Question: This question is related to the Firefox browser version in Windows systems.
When I try to access the browser version using
'''
window.navigator.userAgent
'''
the output shows version 24, but if I check the version via Firefox menu > Help > , the version is 32.

How is that possible?
Any one came across this type of issue? I have no clear clue on how to modify the browser built in functions.
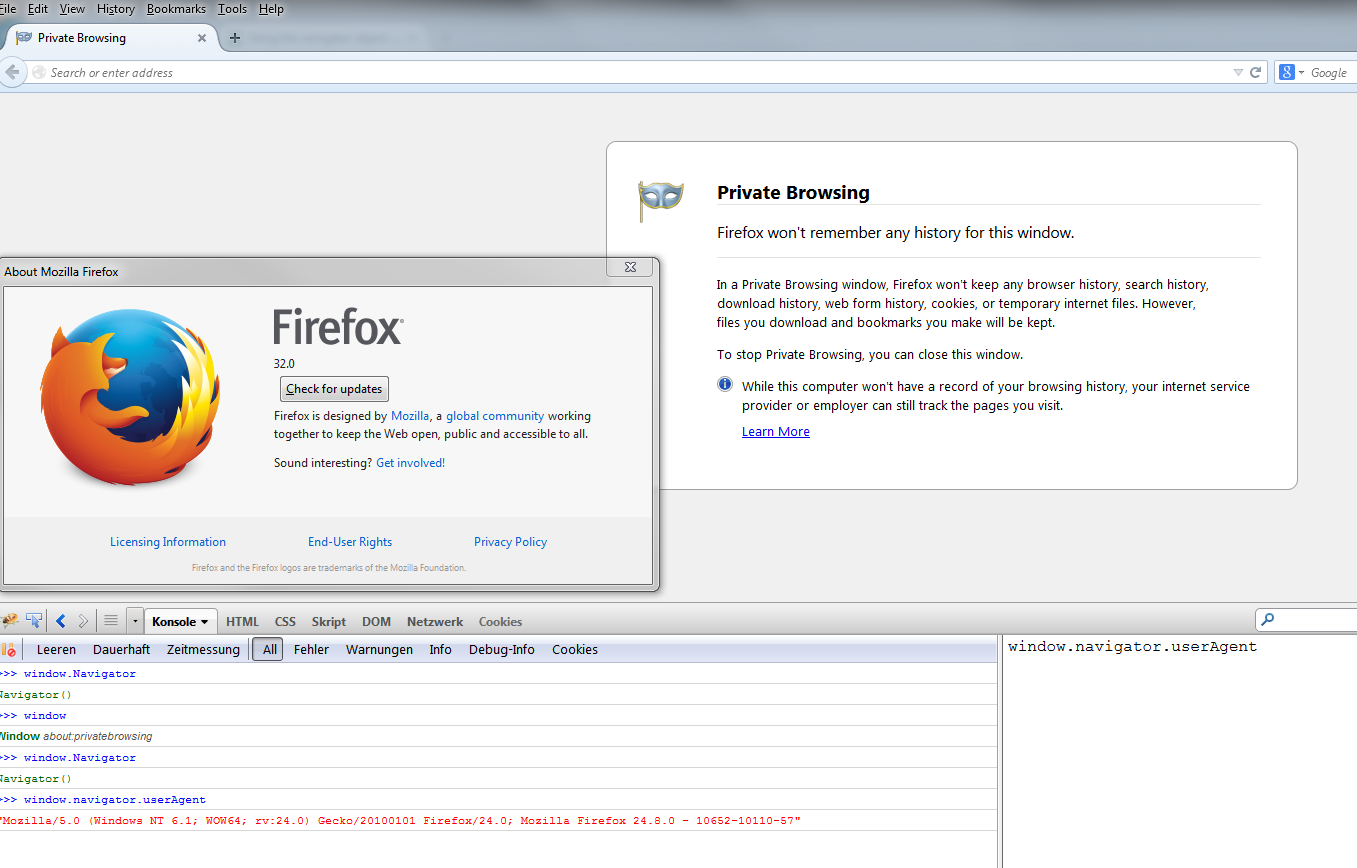
Answer: This can have two reasons.
1. Exposed user agent changed by user There are add-ons for Firefox like User Agent Switcher, which allow you to change the user agent string exposed to JavaScript via window.navigator.userAgent and in network requests within the User-Agent header. The user agent can also manually be modified by going to about:config and changing the preference general.useragent.override.
2. Bug in Firefox If the general.useragent.override property isn't available within about:config or contains an empty string, this is likely a bug in Firefox, which you should report to Mozilla.